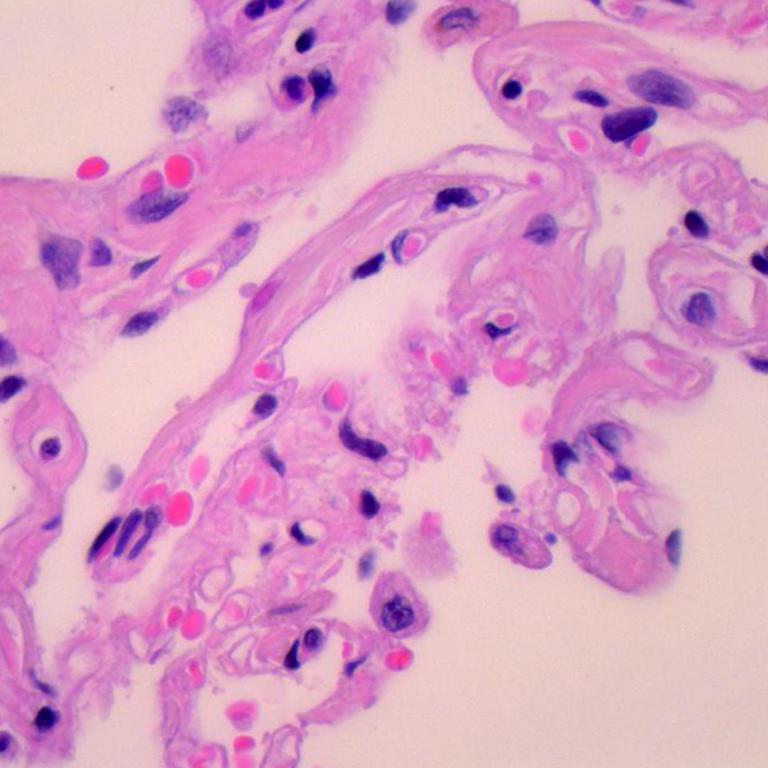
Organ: lung
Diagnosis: benign